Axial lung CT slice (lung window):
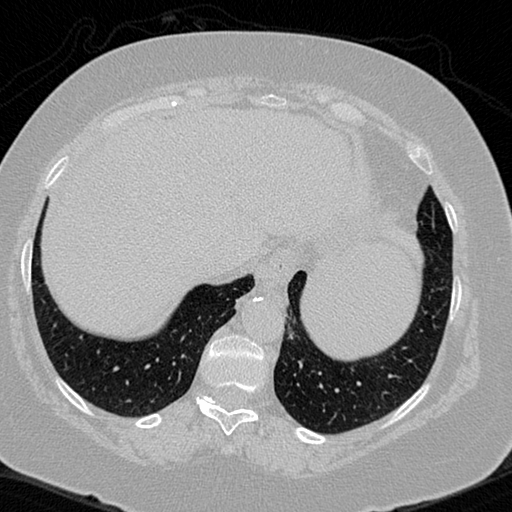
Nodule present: no